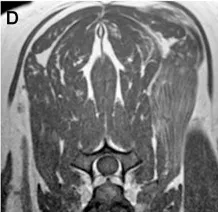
MRI features of the SEM-like phenotype, Case 4. And non-enhancing following intravenous gadolinium administration contrast enhancement. Of the left serratus ventralis muscle.
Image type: radiology (mri)